Question: I am in and this is a project.
I have installed google play services, and google repository through sdk manager. I have imported google-play-services_lib as a module and added the google-play-services.jar as a library.
Yet for some reason my android-maps-utils files can't find my play services references.
'''
import com.google.android.gms.maps.model.LatLng
'''
in com.google.maps.android.clustering.Cluster.java says model doesn't exist.I can see the file in the play services library inside my project as shown below:

So why can't this file pick it up?:
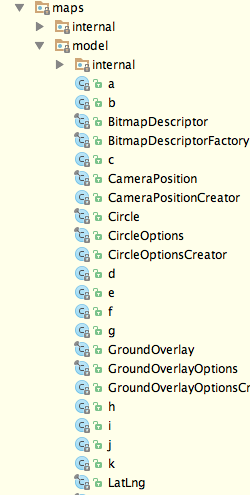
Answer: I had to add dependencies for my project and each of my 3rd party libraries.
In Android Studio File > Project Structure > Libraries > choose a library > on the bottom of the dialog there should be a + button. Click that and then add dependencies. I think I added them as libraries (whatever the second option was)